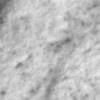
Label: no_change